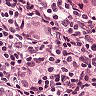
Metastatic tissue present: yes